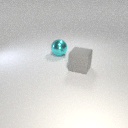
large cyan metal sphere behind large gray rubber cube